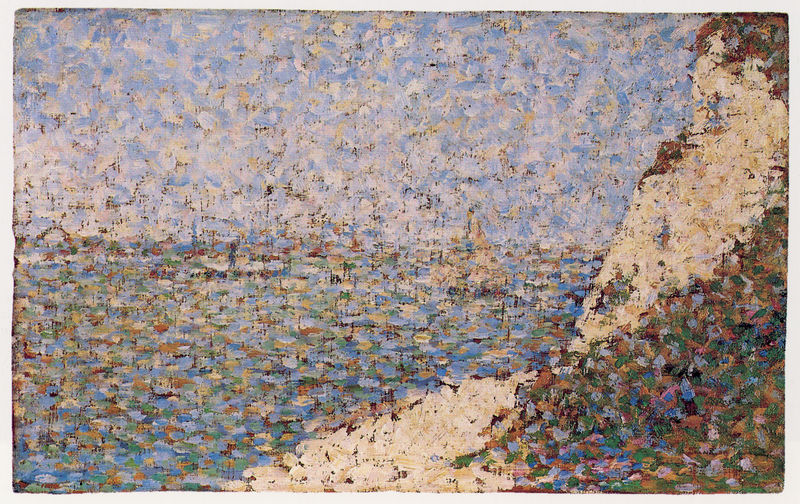
Titel: La Grève du Bas-Butin, Honfleur, étude
Künstler: Georges Pierre Seurat
Standort: Baltimore (Maryland)
Institution: Baltimore Museum of Art
Schlagwörter: berg, blau, felsen, gemälde, himmel, meer, wasser, weiß, wolken, gelb, grün, impressionismus, landschaft, ocker, sand, see, ufer, braun, frankreich, grau, hell, licht, schwarz, gras, rot, wiese, beige, malerei, mensch, rahmen, stehen, stein, öl, horizont, hügel, weite, brücke, gewässer, sonne, pflanzen, rosa, boot, boote, fliegen, küste, schiff, schiffe, segel, segelboot, segelschiffe, sommer, strand, bogen, mast, pointilismus, abhang, farben, fels, hang, lila, violett, steil, böschung, seestück, duktus, menschenleer, segelboote, klippe, steilküste, punkte, blautöne, heide, himme, bewachsen, seurat, signac, pointillismus, mehr, pixel, farbpunkte, mer, nebeneinander, flirrend, sandsteinfelsen, kreidefelsen, pointilismu